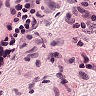
Metastatic tissue present: no